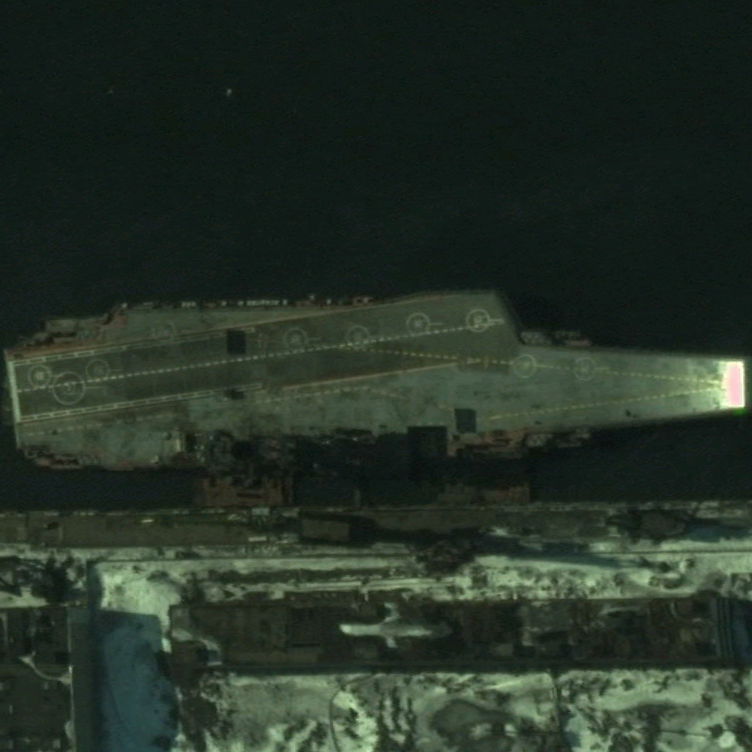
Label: Kuznetsov-class_aircraft_carrier